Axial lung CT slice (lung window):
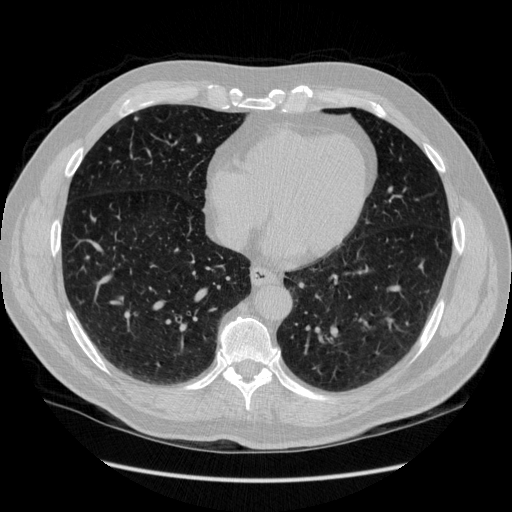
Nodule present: yes
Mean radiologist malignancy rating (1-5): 3